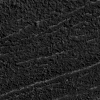
Atmospheric dust classification: not_dusty